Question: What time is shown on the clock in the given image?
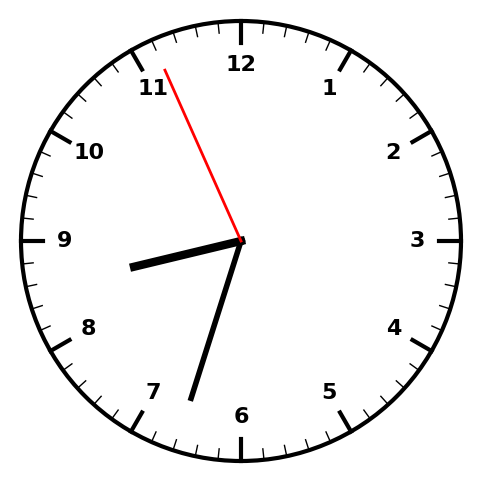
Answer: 08:32:56